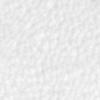
Label: no_change